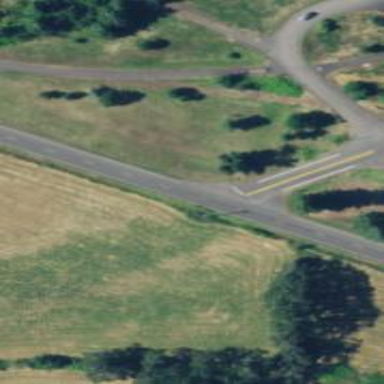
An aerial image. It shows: Road with stop sign.